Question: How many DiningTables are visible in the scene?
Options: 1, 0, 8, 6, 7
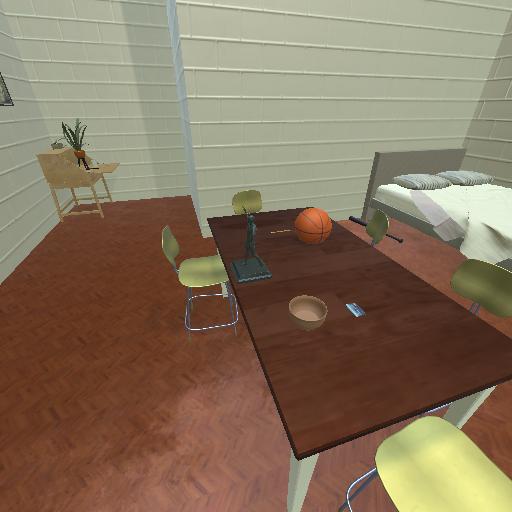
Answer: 1